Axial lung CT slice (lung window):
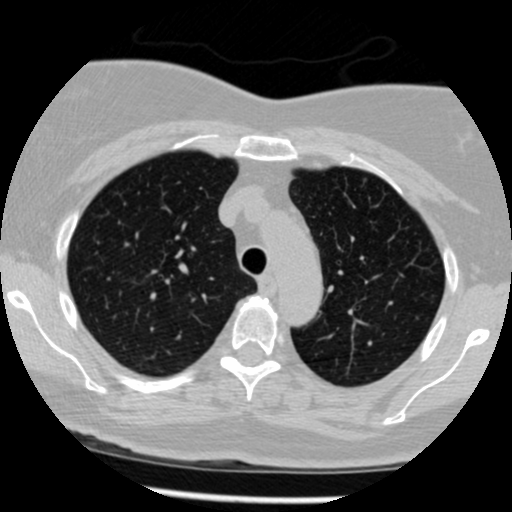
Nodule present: yes
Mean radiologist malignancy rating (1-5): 3